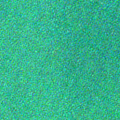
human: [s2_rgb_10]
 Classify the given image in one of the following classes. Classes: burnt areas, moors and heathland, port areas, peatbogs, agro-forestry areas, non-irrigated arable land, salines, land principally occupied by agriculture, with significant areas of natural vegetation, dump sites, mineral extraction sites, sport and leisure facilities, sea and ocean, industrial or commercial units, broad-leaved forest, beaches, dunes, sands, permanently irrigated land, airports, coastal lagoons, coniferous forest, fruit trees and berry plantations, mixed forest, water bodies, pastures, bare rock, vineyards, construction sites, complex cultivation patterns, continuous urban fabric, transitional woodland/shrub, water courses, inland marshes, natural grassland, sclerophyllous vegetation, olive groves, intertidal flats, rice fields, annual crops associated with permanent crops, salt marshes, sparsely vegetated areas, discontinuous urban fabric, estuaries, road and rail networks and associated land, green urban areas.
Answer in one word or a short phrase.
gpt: sea and ocean